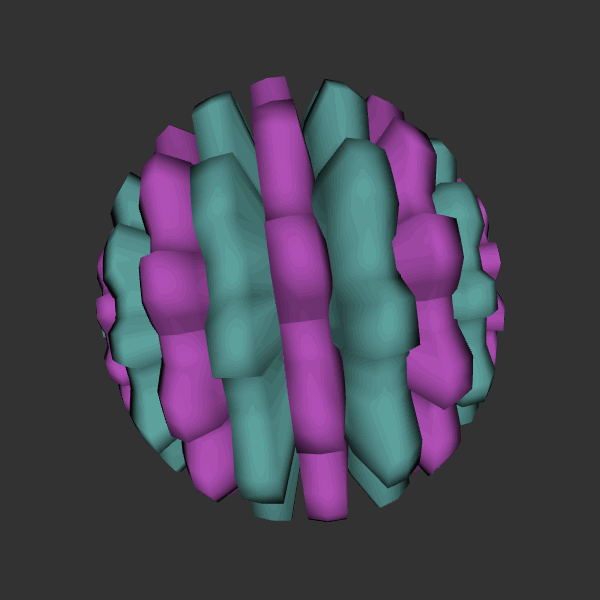
Background: dark